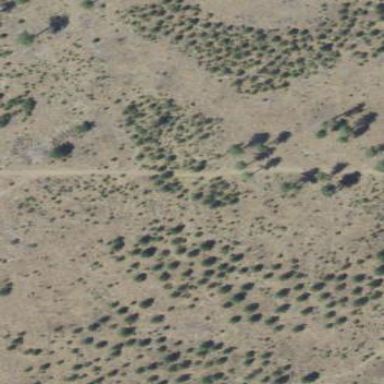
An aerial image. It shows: Evergreen woodland with needle-leaved trees.